Question: I have recently written json schema for my client's local business with multiple locations. I have run it through Google's Structured Data Testing Tool, but I have noticed that it is defined as "unspecified type" rather than 'LocalBusiness'.
I am also trying to implement this schema onto my client's WordPress site via Google Tag Manager and it has not seemed to work (I am guessing that this is because it is unspecified type rather than 'LocalBusiness'?).

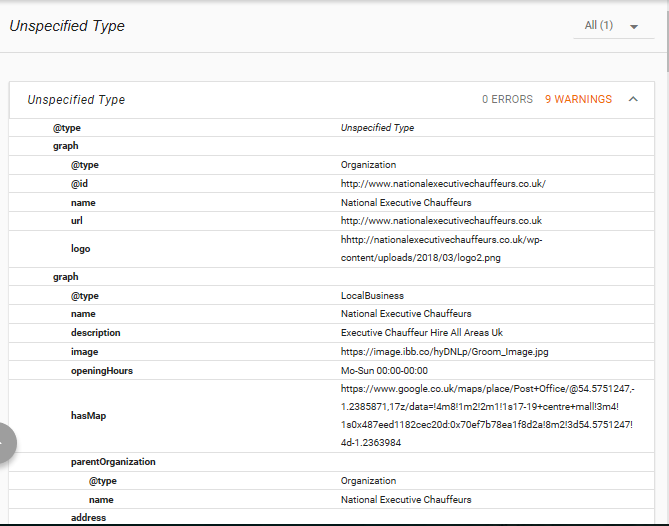
Answer: You didn't post your JSON-LD, but from the output of Google's SDTT, I would guess that this is the reason:
You're using 'graph' instead of '@graph'. Without the '@', it gets interpreted as a Schema.org property (which doesn't exist), not as a way defined in JSON-LD to provide multiple top-level items.
So instead of something like
'''
{
"@context": "http://schema.org",
"graph":
[
{
"@type": "Organization"
},
{
"@type": "LocalBusiness"
}
]
}
'''
you need to have something like
'''
{
"@context": "http://schema.org",
"@graph":
[
{
"@type": "Organization"
},
{
"@type": "LocalBusiness"
}
]
}
'''